Question: I have a basic XML file that is being pulled from a database outside of my control.
'''
<?xml version="1.0" encoding="utf-8"?>
<data>
<Job1Start><Time>20200202055415725</Time></Job1Start>
<Job1End><Time>20200202055423951</Time></Job1End>
<Job2Start><Time>20200202055810390</Time></Job2Start>
<Job3Start><Time>20200202055814687</Time></Job3Start>
<Job2End><Time>20200202055819000</Time></Job2End>
<Job3End><Time>20200202055816708</Time></Job3End>
</data>
'''
I'm looking to get the following output in a CSV file:
'''
Task Start Finish
Job1 20200202055415725 20200202055423951
Job2 20200202055810390 20200202055819000
Job3 20200202055814687 20200202055816708
'''
I have tried a few methods, the below seems to be the closest I have gotten to a correct output but even this isn't working correctly:
'''
import xml.etree.ElementTree as ET
import csv
tree = ET.parse('Jobs.xml')
root = tree.getroot()
with open('Output.csv', 'w') as csv_file:
writer = csv.writer(csv_file, delimiter=',')
for TaskName in root.findall('Job1Start'):
starttime = TaskName.find('Time').text
task = "Job1"
writer.writerows(zip(task, starttime))
print("Job1", starttime)
'''
The output I get from this is shown below. Its formatting is incorrect and I've only been able to search for the start time on Job1:

Anyone have experience with a similar problem?
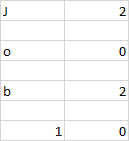
Answer: 'writerows' instead of 'writerow' causes the single character problem and 'csv.writer'. 'writerows' expects a list of lists (or more accurately an iterable of iterables) and strings are iterable, so a list of strings meets the requirement, but the inner "list" item is a single character.
'csv.writer' also requires 'newline=''' per the documentation, and on Windows lack of this parameter shows up as extra blank lines between rows when a CSV is opened in Excel.
Here's a solution:
'''
import xml.etree.ElementTree as ET
import csv
tree = ET.parse('Jobs.xml')
root = tree.getroot()
# Use newline='' per csv docs. This fixes the blanks lines in your output
with open('Output.csv', 'w', newline='') as csv_file:
writer = csv.writer(csv_file)
writer.writerow('Task Start Finish'.split())
for job in range(1,4):
start = root.find(f'Job{job}Start/Time').text
end = root.find(f'Job{job}End/Time').text
# Use writerow not writerows...latter expects list of lists.
writer.writerow([f'Job{job}',start,end])
'''
Output:
'''
Task,Start,Finish
Job1,20200202055415725,20200202055423951
Job2,20200202055810390,20200202055819000
Job3,20200202055814687,20200202055816708
'''